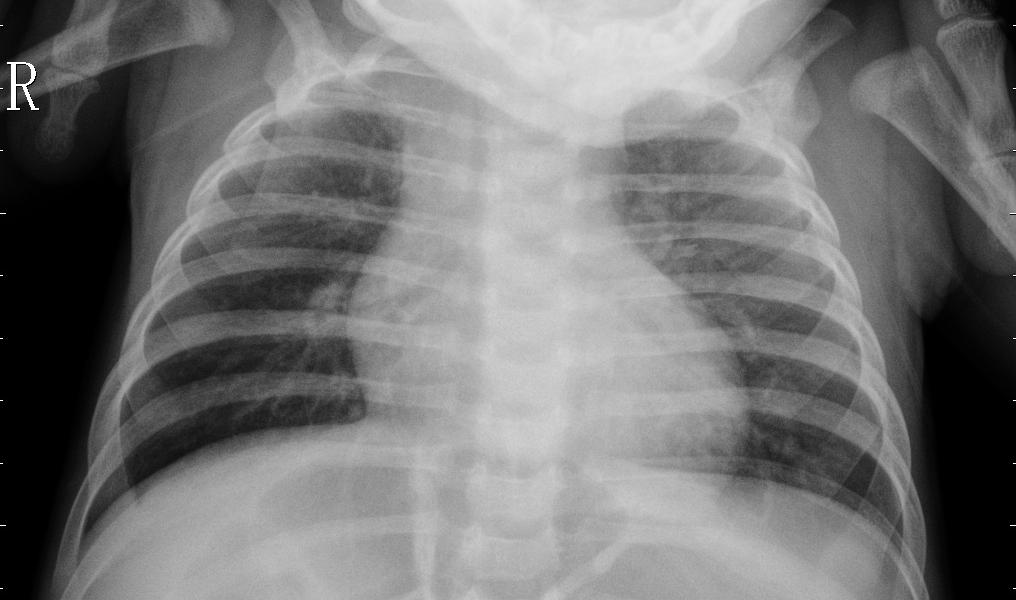
Diagnosis: PNEUMONIA